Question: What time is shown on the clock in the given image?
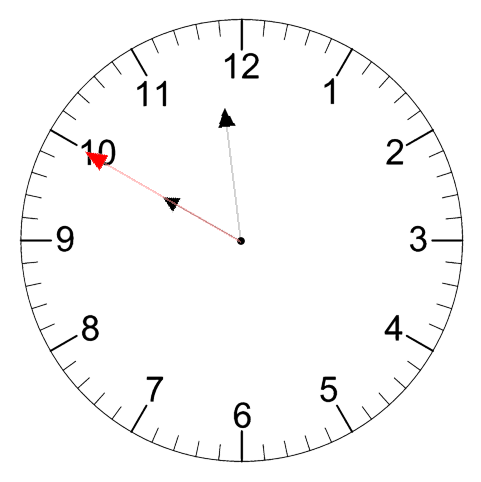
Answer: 09:58:50